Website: macys
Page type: account-selection
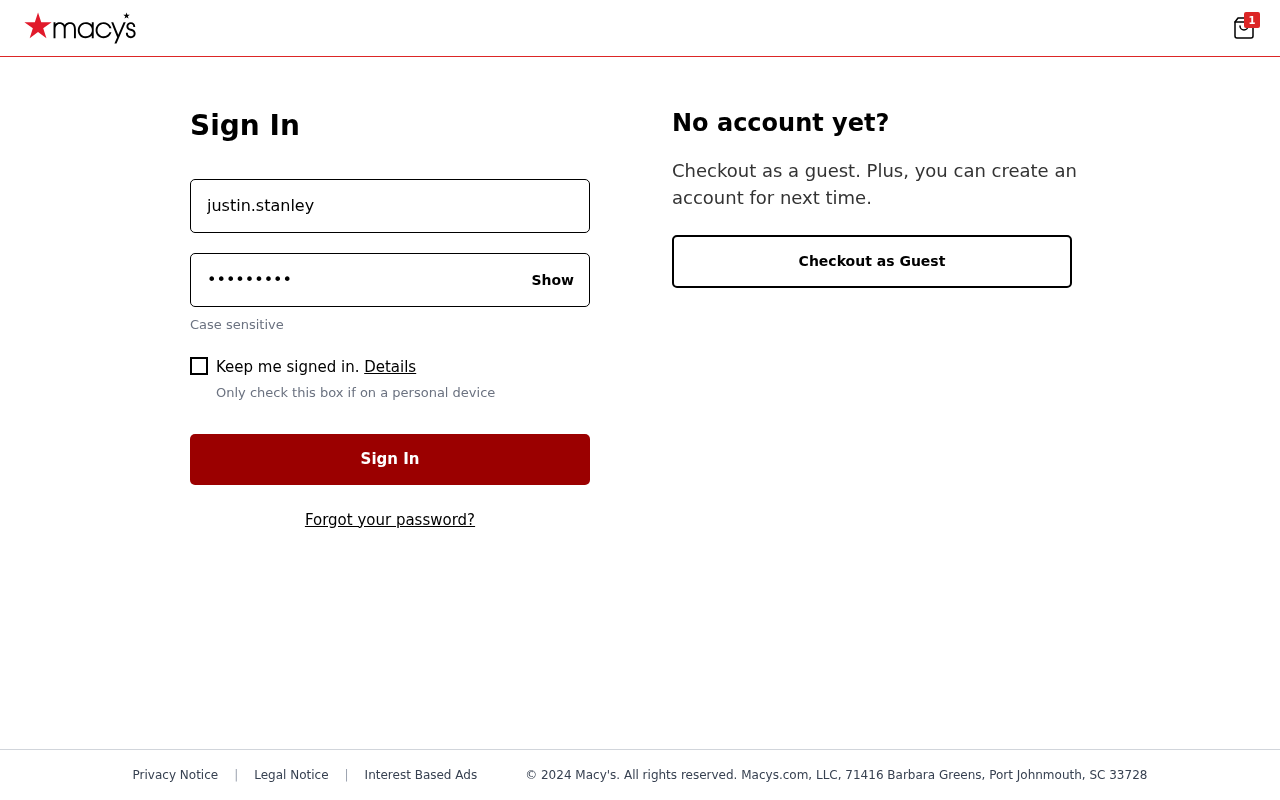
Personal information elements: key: PII_LOGIN_USERNAME
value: justin.stanley
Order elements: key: ORDER_NUM_ITEMS
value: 1